Field crop: maize
Growth stage: 2
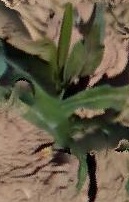
Species: maize